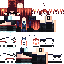
A female human skin with medium skin, wearing brown long hair dressed in a blue hoodie and black pants, featuring a closed mouth.